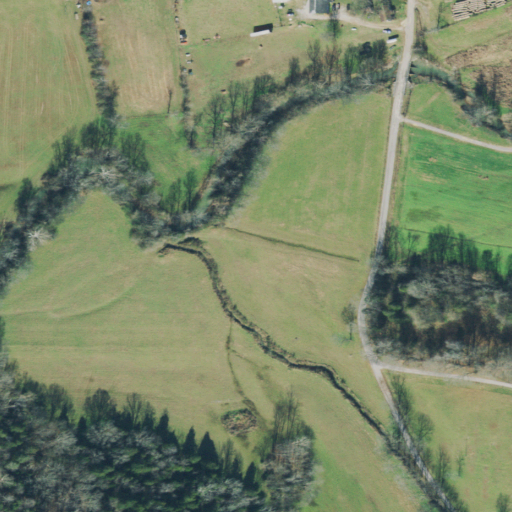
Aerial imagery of valley in Tennessee named James Hollow containing pasture, mixed forest, open development, deciduous forest, evergreen forest, and low intensity development